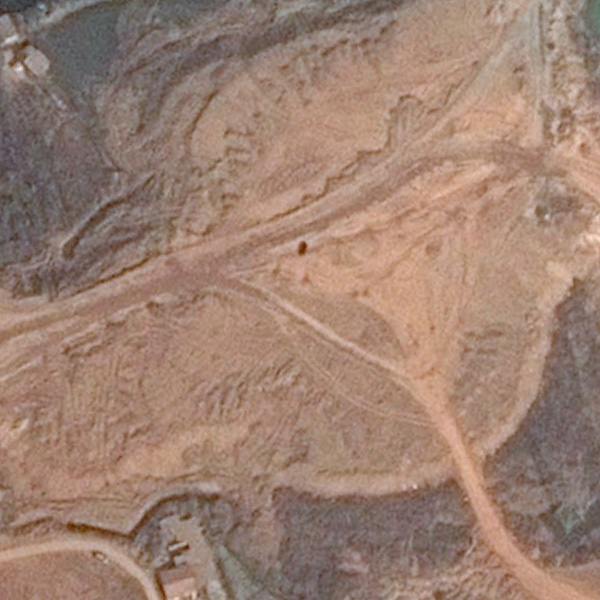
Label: BareLand